Interaction volume radius: 5 \u00c5
Interaction volume height: 25 \u00c5
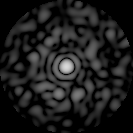
Disorder parameter: 0.7969